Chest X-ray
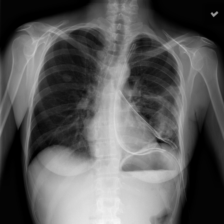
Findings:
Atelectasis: negative
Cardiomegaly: negative
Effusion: negative
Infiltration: negative
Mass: negative
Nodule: negative
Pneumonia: negative
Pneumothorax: positive
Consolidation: negative
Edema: negative
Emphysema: negative
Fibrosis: negative
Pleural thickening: negative
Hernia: negative